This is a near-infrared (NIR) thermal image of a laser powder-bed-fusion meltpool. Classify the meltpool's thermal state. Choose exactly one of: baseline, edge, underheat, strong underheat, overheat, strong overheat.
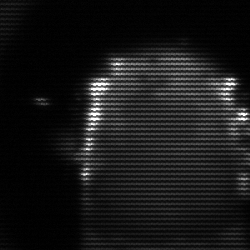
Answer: baseline